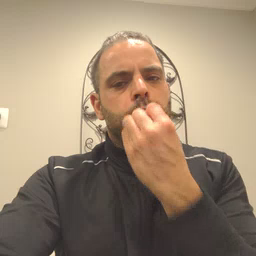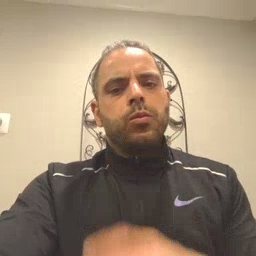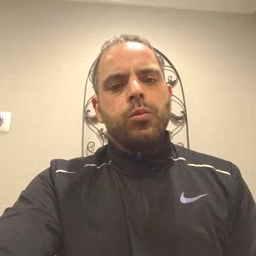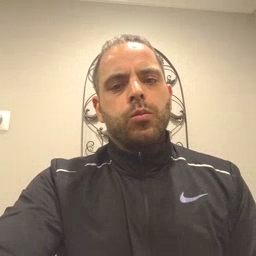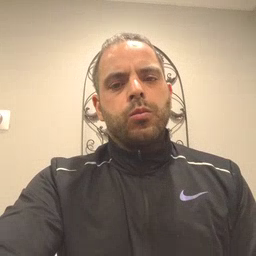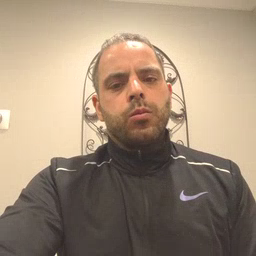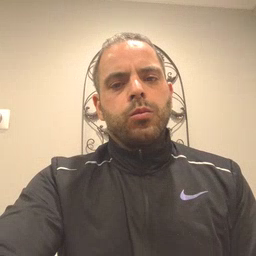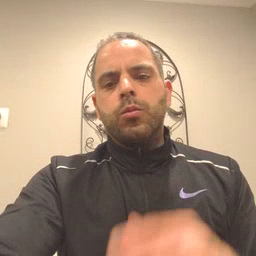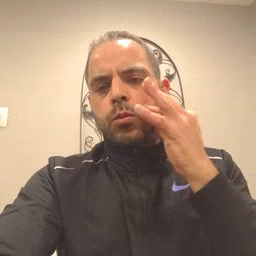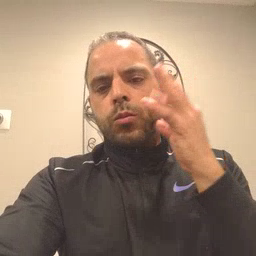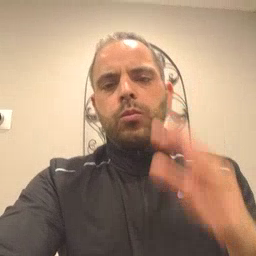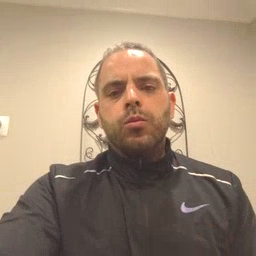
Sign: cat